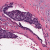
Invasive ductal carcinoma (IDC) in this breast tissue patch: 0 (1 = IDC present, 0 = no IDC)